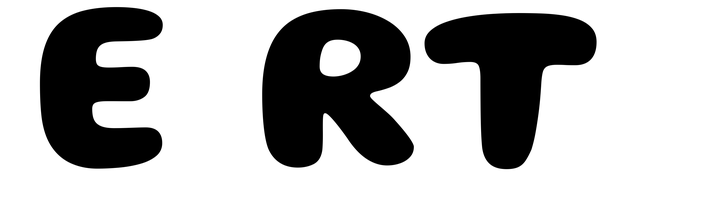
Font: Gluten_Bold